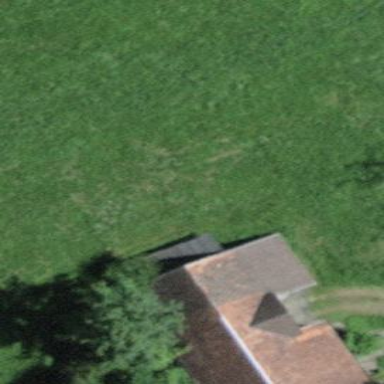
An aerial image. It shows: Barn.